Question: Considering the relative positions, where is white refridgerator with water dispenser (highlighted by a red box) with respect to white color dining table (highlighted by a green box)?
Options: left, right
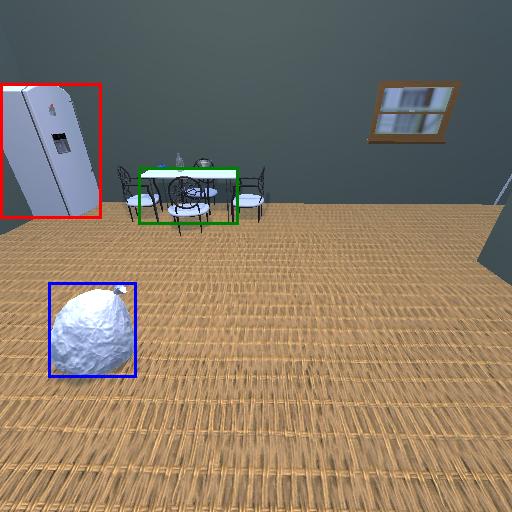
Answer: left